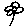
Label: flower